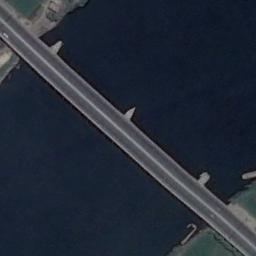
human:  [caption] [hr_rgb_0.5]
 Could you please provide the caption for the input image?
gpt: A bridge connects the land on both sides of the blue river .

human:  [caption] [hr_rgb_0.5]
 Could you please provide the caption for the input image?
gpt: A bridge is over the deep blue river .

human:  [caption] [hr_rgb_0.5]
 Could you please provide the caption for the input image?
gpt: Both sides of the river are dense forests .

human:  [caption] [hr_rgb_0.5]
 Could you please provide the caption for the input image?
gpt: A bridge built on a dark blue river .

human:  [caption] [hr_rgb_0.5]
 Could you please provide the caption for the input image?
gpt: A lot of grass is at the ends of the bridge .